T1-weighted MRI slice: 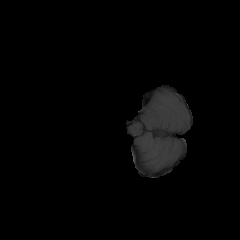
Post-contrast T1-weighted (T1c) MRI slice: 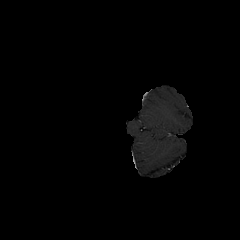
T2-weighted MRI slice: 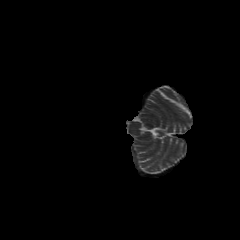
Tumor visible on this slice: no